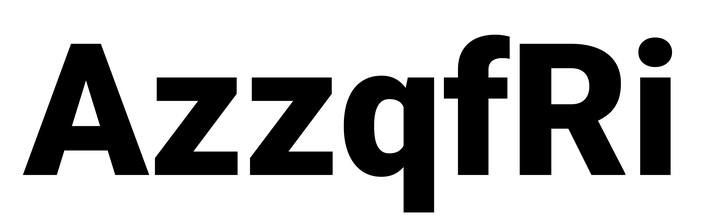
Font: Roboto_Black